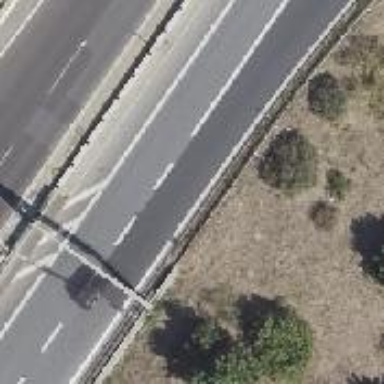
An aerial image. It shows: Asphalt motorway link.